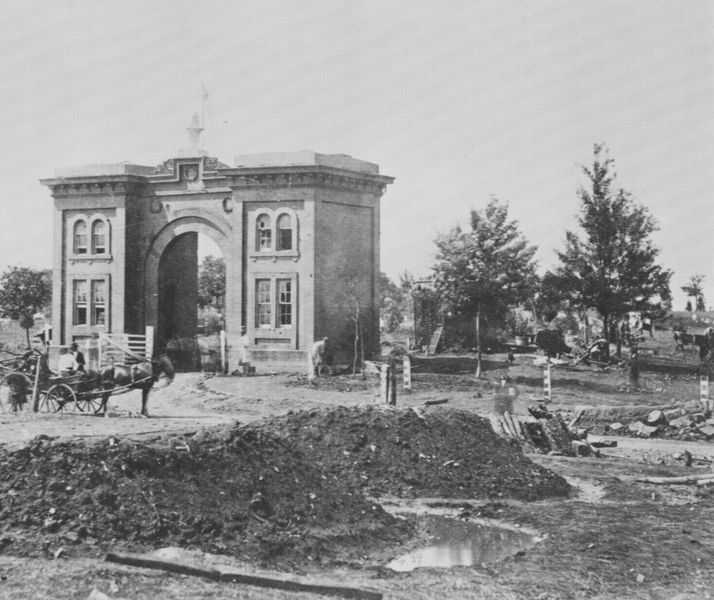
Titel: Eingang zum Eingang in Gettysburg
Künstler: Mathew B. Brady
Schlagwörter: baum, himmel, laub, mann, schatten, wasser, weiß, wolken, bäume, frauen, landschaft, menschen, fenster, frau, glas, grau, holz, licht, männer, pfeiler, schwarz, säulen, anlage, gebäude, haus, park, schloss, weg, wolke, alt, architektur, mensch, steine, erde, hügel, spiegelung, gatter, boden, paar, arbeit, karren, pferd, pferde, räder, garten, zaumzeug, pfütze, ansicht, bogen, man, arbeiten, einspänner, kutsche, speichen, pilaster, arbeiter, rad, rundbogen, schutt, wagen, krieg, tor, foto, fotografie, photographie, pfützen, ruine, torbogen, haufen, brett, kutscher, rom, photo, portal, gesims, residenz, gärtner, dreck, graben, anpflanzung, pferdegespann, gespann, bau, baäume, perde, fesnter, triumpfbogen, triumphbogen, palais, baustelle, erdhügel, bauarbeiten, pferdewagen, umbau, erdhaufen, genster, durchfenstert, biforien, ausgrabung, bauarbeit, grabung, pferdekarren, abu, glasschaden, zerborsten, ausgrabunsstätte, bausituation